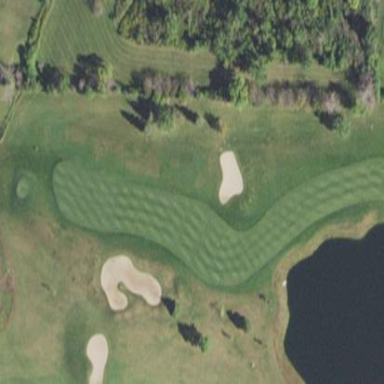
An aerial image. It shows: Grassy area designated as golf fairway.